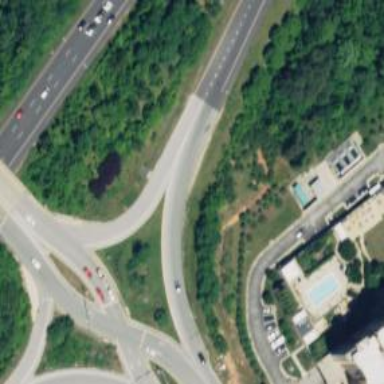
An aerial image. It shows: Motorway link at diverging diamond interchange (DDI) junction.